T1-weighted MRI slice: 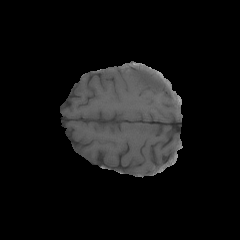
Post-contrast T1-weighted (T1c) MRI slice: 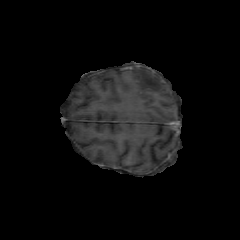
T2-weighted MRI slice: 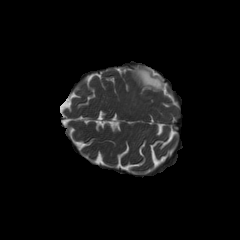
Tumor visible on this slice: yes